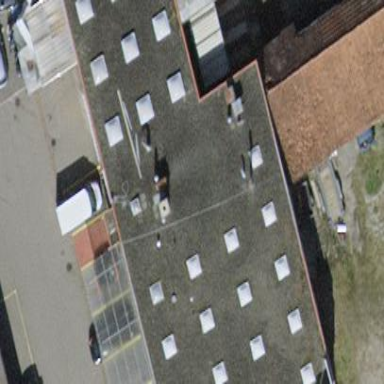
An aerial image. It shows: Building with flat roof.